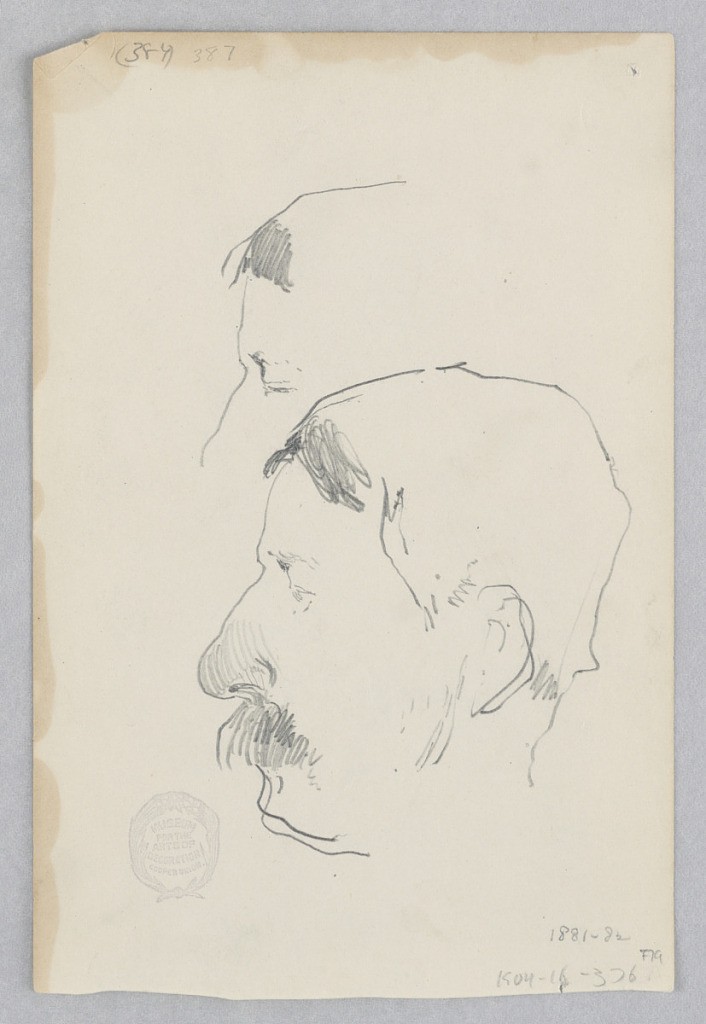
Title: Man
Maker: Robert Frederick Blum, American, 1857–1903
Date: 1881–1882
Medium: Graphite on wove paper
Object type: Drawing
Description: Partial sketch of a male figure with a mustache.